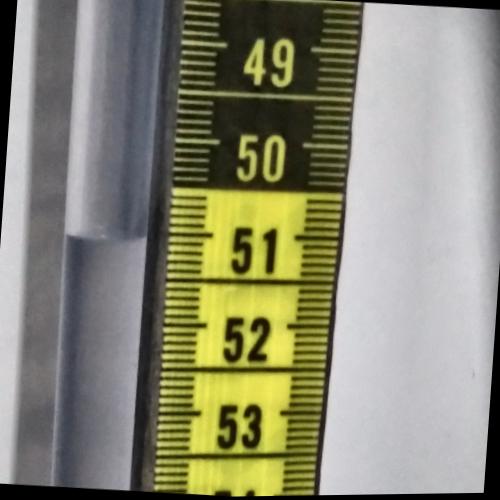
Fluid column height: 51.1 cm